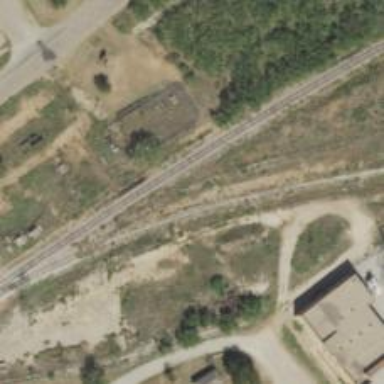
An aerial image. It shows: Abandoned spur railway.